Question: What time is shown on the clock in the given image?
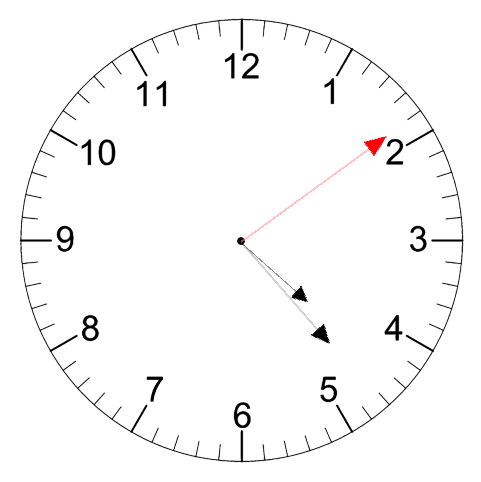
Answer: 04:23:09